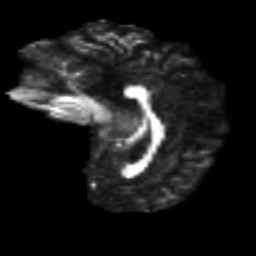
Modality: FA
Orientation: sagittal
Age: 32
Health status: ill
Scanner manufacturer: philips
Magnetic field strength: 3 T
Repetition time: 9 s
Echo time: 0.127 s